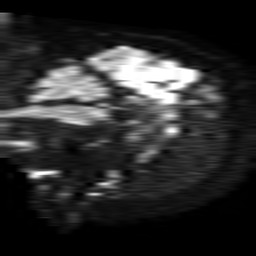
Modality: TRACE
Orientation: sagittal
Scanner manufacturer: philips
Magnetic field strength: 1.5 T
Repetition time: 4.6 s
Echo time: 0.08631 s